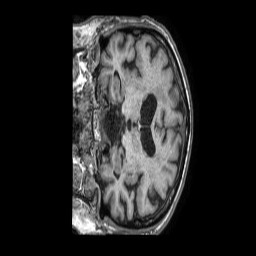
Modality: T1w
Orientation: coronal
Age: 66
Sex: male
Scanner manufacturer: philips
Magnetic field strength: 1.5 T
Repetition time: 0.007303 s
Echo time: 0.003319 s